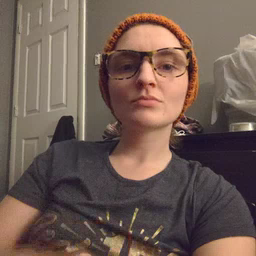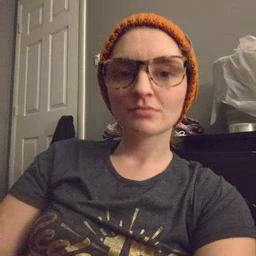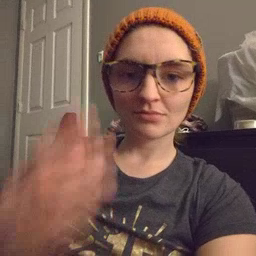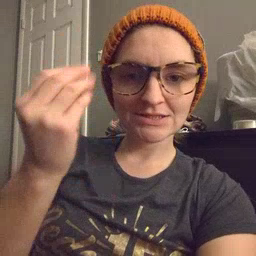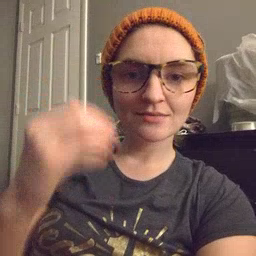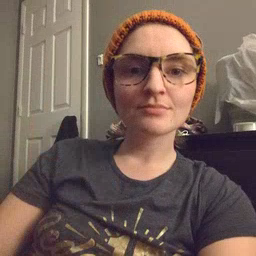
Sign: outside